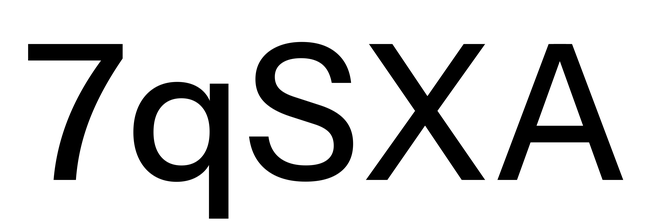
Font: InstrumentSans_Medium